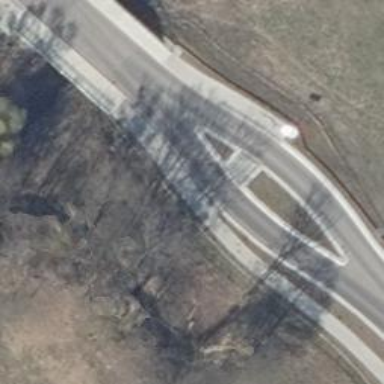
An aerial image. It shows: Unmarked crossing with traffic island.